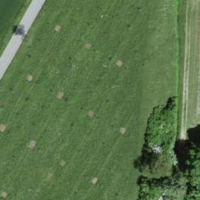
EUNIS habitat code: 52
Species observed at this site:
Salvia pratensis